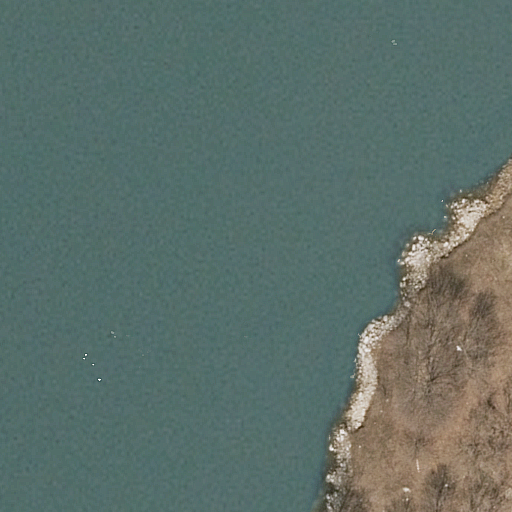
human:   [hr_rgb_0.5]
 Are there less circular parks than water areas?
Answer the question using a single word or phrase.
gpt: yes

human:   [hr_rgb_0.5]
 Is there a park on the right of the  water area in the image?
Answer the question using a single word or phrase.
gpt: no

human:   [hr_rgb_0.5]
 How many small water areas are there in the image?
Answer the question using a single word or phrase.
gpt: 0

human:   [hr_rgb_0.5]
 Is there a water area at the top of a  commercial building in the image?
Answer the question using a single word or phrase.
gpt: no

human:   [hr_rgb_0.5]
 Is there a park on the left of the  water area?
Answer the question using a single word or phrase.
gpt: no

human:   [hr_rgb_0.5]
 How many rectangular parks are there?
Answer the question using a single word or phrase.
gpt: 0

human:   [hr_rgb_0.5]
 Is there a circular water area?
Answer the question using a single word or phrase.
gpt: no

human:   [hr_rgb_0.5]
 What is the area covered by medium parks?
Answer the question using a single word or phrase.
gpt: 0m2

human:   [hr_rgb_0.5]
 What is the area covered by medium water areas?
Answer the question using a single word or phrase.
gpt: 0m2

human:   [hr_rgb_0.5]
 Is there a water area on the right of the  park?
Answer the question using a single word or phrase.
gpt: no

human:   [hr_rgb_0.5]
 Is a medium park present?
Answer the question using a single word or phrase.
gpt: no

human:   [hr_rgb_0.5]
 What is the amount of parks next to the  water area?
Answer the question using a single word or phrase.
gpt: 1

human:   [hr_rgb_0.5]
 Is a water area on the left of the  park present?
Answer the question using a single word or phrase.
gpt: no

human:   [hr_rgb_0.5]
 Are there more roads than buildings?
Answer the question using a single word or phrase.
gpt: no

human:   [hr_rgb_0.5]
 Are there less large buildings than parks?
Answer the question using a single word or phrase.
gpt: yes

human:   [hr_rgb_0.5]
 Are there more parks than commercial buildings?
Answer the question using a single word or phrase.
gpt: yes

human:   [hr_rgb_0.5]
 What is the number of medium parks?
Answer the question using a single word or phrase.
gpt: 0

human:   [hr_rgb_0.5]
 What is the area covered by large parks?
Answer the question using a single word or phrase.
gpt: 2763m2

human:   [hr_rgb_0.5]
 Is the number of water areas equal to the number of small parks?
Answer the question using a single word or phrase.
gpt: no

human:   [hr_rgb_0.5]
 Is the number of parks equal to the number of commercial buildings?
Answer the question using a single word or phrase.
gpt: no

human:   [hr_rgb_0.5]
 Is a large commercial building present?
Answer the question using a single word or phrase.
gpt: no

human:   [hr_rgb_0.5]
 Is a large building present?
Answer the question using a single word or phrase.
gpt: no

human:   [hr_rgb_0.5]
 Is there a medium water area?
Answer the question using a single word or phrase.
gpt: no

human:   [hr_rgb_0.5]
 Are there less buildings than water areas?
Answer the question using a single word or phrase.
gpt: yes

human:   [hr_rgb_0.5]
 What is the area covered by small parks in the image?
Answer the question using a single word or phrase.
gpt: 0m2

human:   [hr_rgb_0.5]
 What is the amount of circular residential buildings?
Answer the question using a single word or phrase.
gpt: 0

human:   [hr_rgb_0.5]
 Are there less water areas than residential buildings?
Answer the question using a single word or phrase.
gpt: no

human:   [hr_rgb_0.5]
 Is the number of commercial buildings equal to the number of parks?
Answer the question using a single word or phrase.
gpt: no

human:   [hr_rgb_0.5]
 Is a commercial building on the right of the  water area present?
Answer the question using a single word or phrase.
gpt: no

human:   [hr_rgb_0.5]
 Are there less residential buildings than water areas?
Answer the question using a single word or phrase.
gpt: yes

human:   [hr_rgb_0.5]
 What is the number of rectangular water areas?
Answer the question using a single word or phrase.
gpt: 0

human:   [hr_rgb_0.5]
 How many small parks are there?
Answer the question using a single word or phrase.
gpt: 0

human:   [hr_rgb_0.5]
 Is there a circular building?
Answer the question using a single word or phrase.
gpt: no

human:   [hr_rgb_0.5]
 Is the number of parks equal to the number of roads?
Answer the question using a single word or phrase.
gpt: no

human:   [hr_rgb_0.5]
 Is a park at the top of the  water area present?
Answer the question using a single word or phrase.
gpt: no

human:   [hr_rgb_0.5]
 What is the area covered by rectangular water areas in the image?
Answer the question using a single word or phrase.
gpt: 0m2